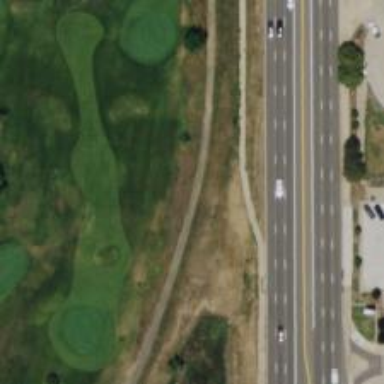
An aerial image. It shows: Well-maintained path designated for golf carts.